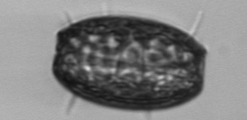
Label: Thalassiosira